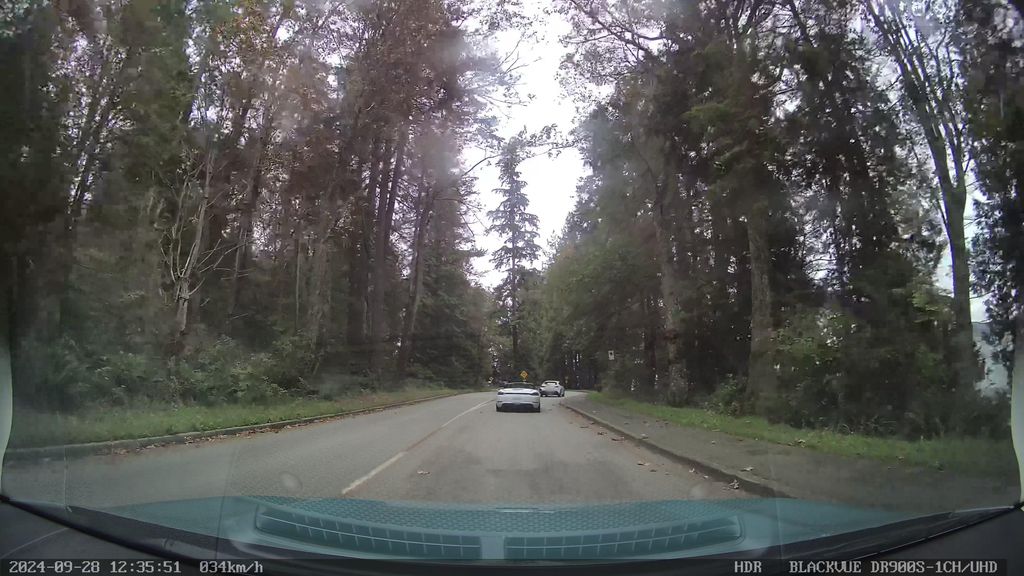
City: vancouver